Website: home-depot
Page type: address-validator
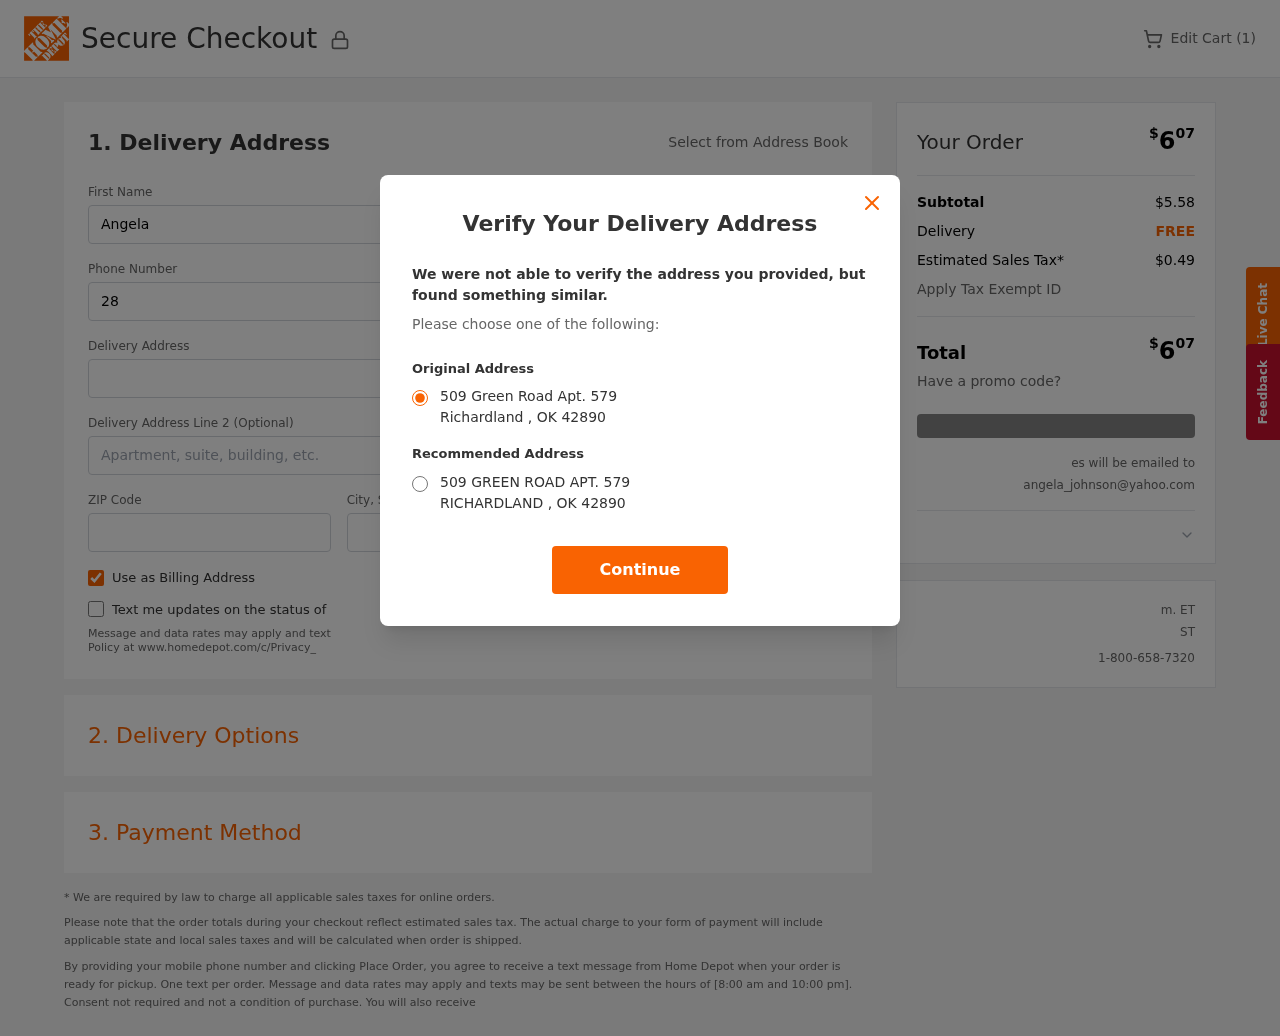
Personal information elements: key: PII_CITY
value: Richardland
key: PII_EMAIL
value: angela_johnson@yahoo.com
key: PII_POSTCODE
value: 42890
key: PII_STATE_ABBR
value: OK
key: PII_STREET
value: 509 Green Road Apt. 579
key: PII_FIRSTNAME
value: Angela
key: PII_LASTNAME
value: Johnson
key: PII_PHONE
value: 2839664165
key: PII_STREET2
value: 986 Palmer Forks
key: PII_CITY_STATE
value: Richardland, OK
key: PII_STREET_ALT
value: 509 GREEN ROAD APT. 579
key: PII_CITY_ALT
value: RICHARDLAND
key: PII_POSTCODE_FULL
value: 42890
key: PII_POSTCODE_NUMERIC
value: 42890
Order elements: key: ORDER_NUM_ITEMS
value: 1
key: ORDER_TOTAL
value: $607
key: ORDER_SUBTOTAL
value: $5.58
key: ORDER_SHIPPING_COST
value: FREE
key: ORDER_TAX
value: $0.49